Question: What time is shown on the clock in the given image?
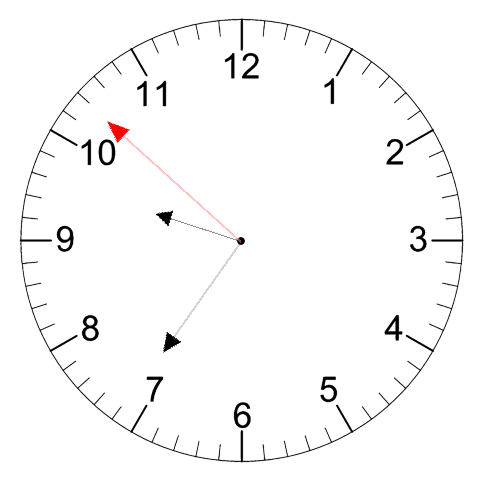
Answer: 09:35:52